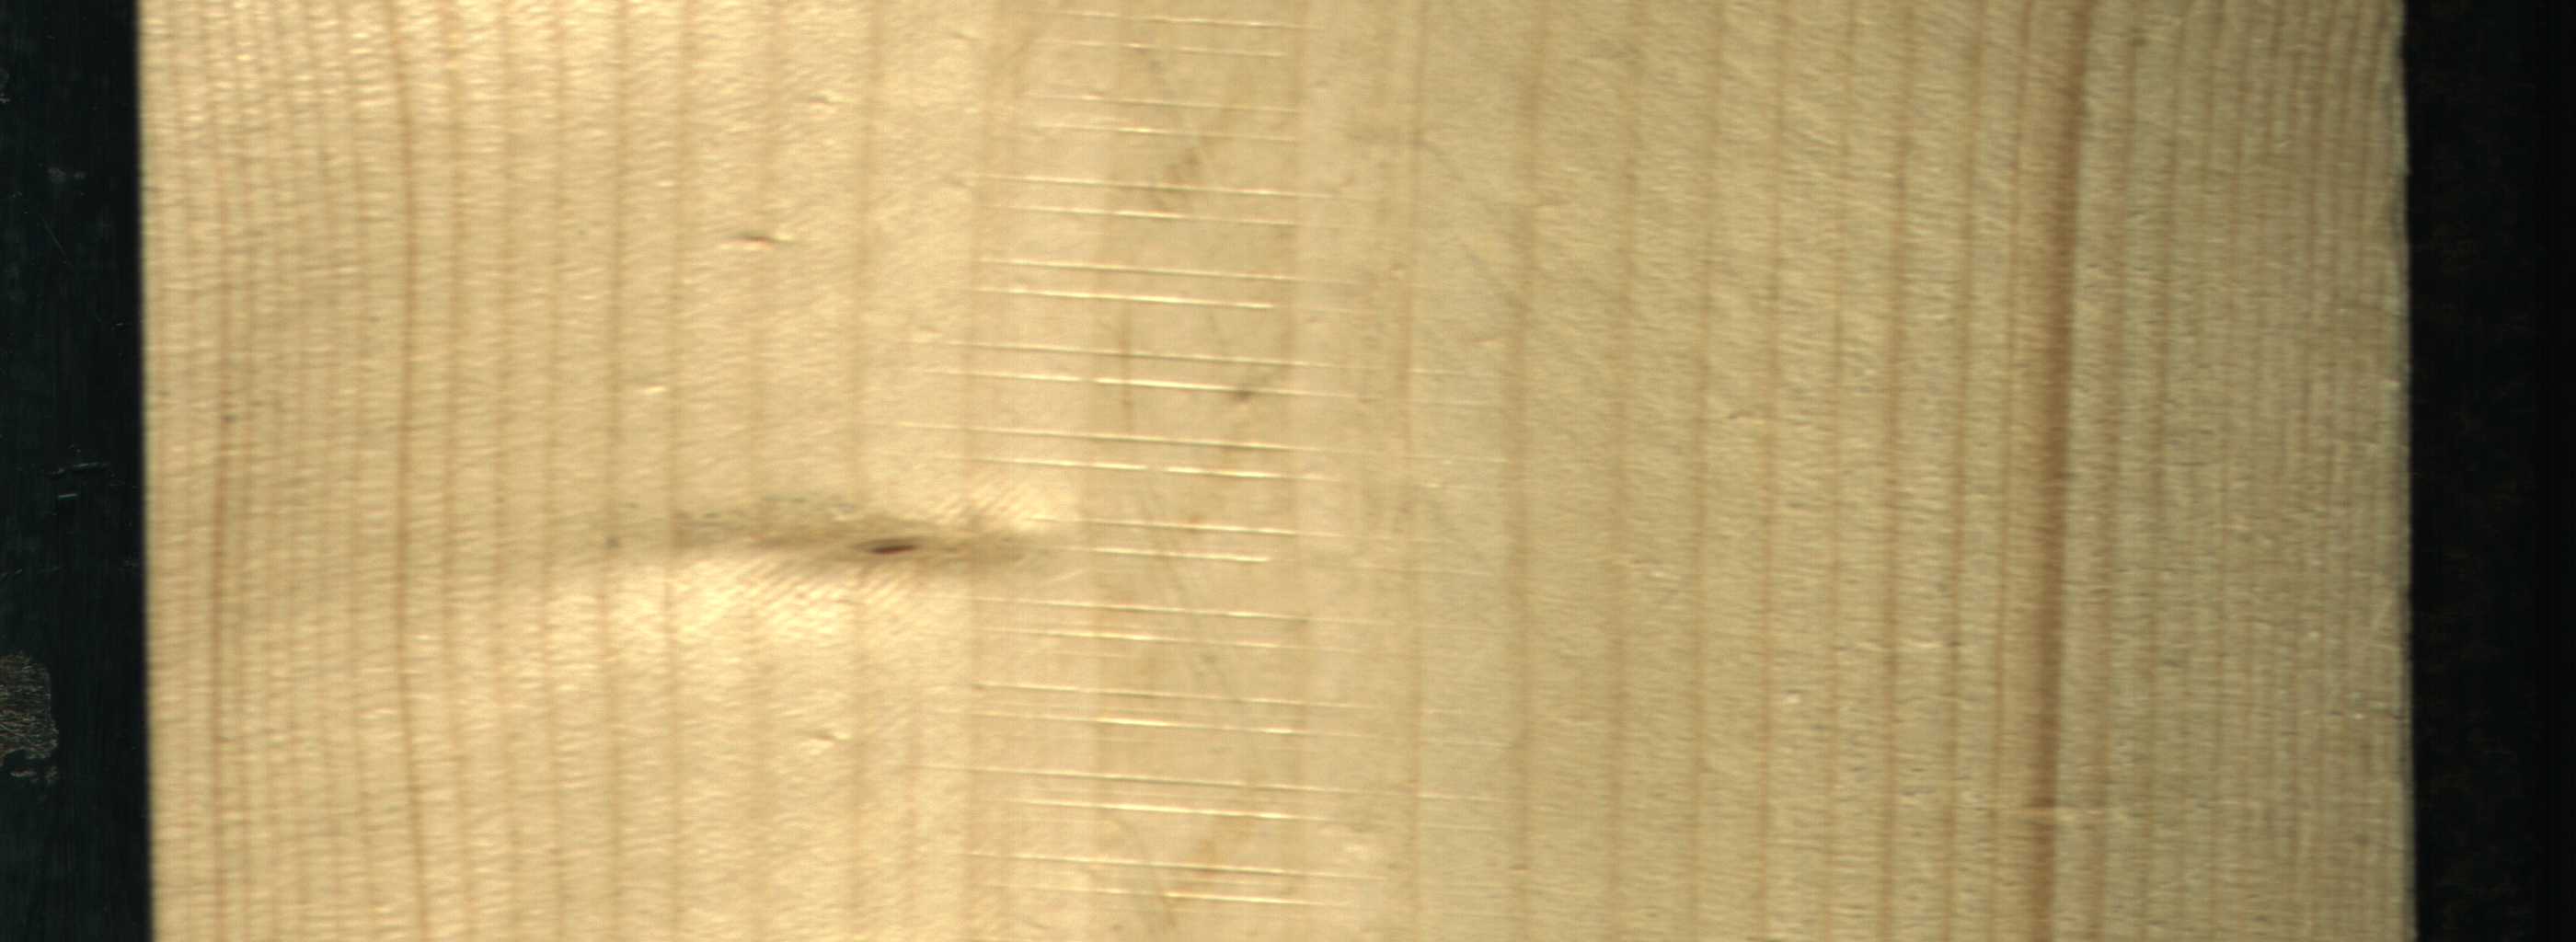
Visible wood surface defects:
Live_Knot